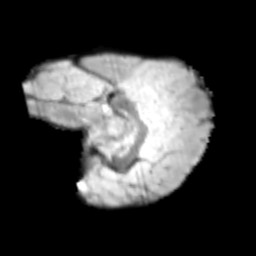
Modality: T2w
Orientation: sagittal
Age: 9
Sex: female
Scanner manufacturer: siemens
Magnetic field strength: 3 T
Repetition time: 3.8 s
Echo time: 0.07 s